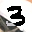
Label: 3